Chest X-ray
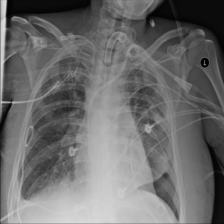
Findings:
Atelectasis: negative
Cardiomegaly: negative
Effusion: negative
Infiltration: negative
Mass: negative
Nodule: negative
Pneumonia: negative
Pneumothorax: positive
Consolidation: negative
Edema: negative
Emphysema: negative
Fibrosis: negative
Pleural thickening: negative
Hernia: negative